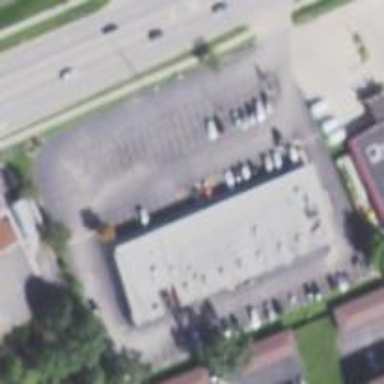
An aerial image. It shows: Retail area.